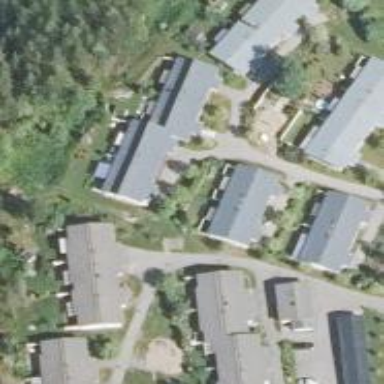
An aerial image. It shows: Living street.